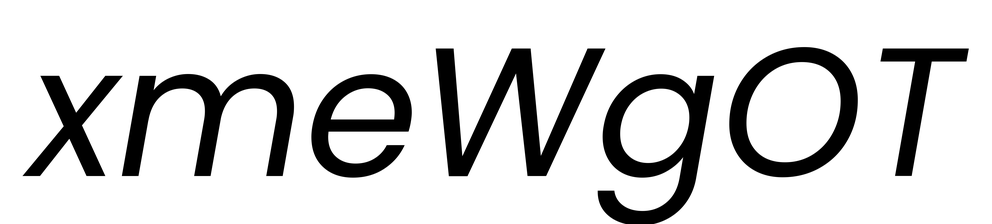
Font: Poppins-Italic